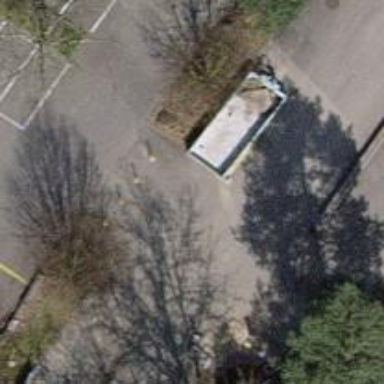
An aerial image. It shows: Bollard barrier.